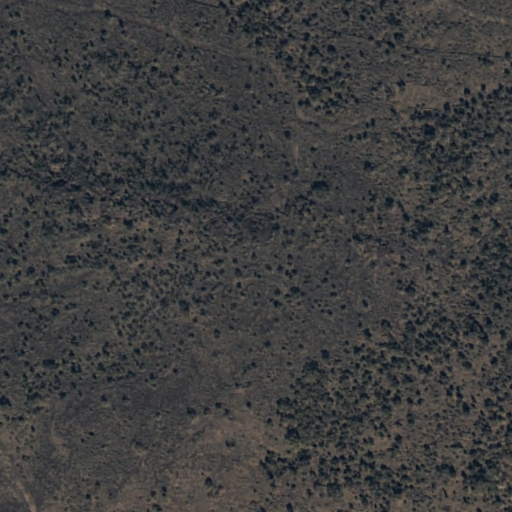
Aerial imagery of mountain in Hawaii named Pu‘ukinikini containing only unknown